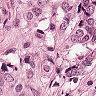
Metastatic tissue present: yes